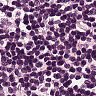
Metastatic tissue present: no